Question: I have a directory with 40 files with names from 0 to 39 (for example),
I am trying to get the file with the largest number in its name (which means I need to get "39")
I am trying to sort the directory..
I have tried using the following topics:
<URL>
<URL>
Nothing works for me..
I tried each of the methods - using Linq and the others..
and I dunno why..
I get the following result of the sorting (check picture below):

Thanks for the help,
Din Bracha.
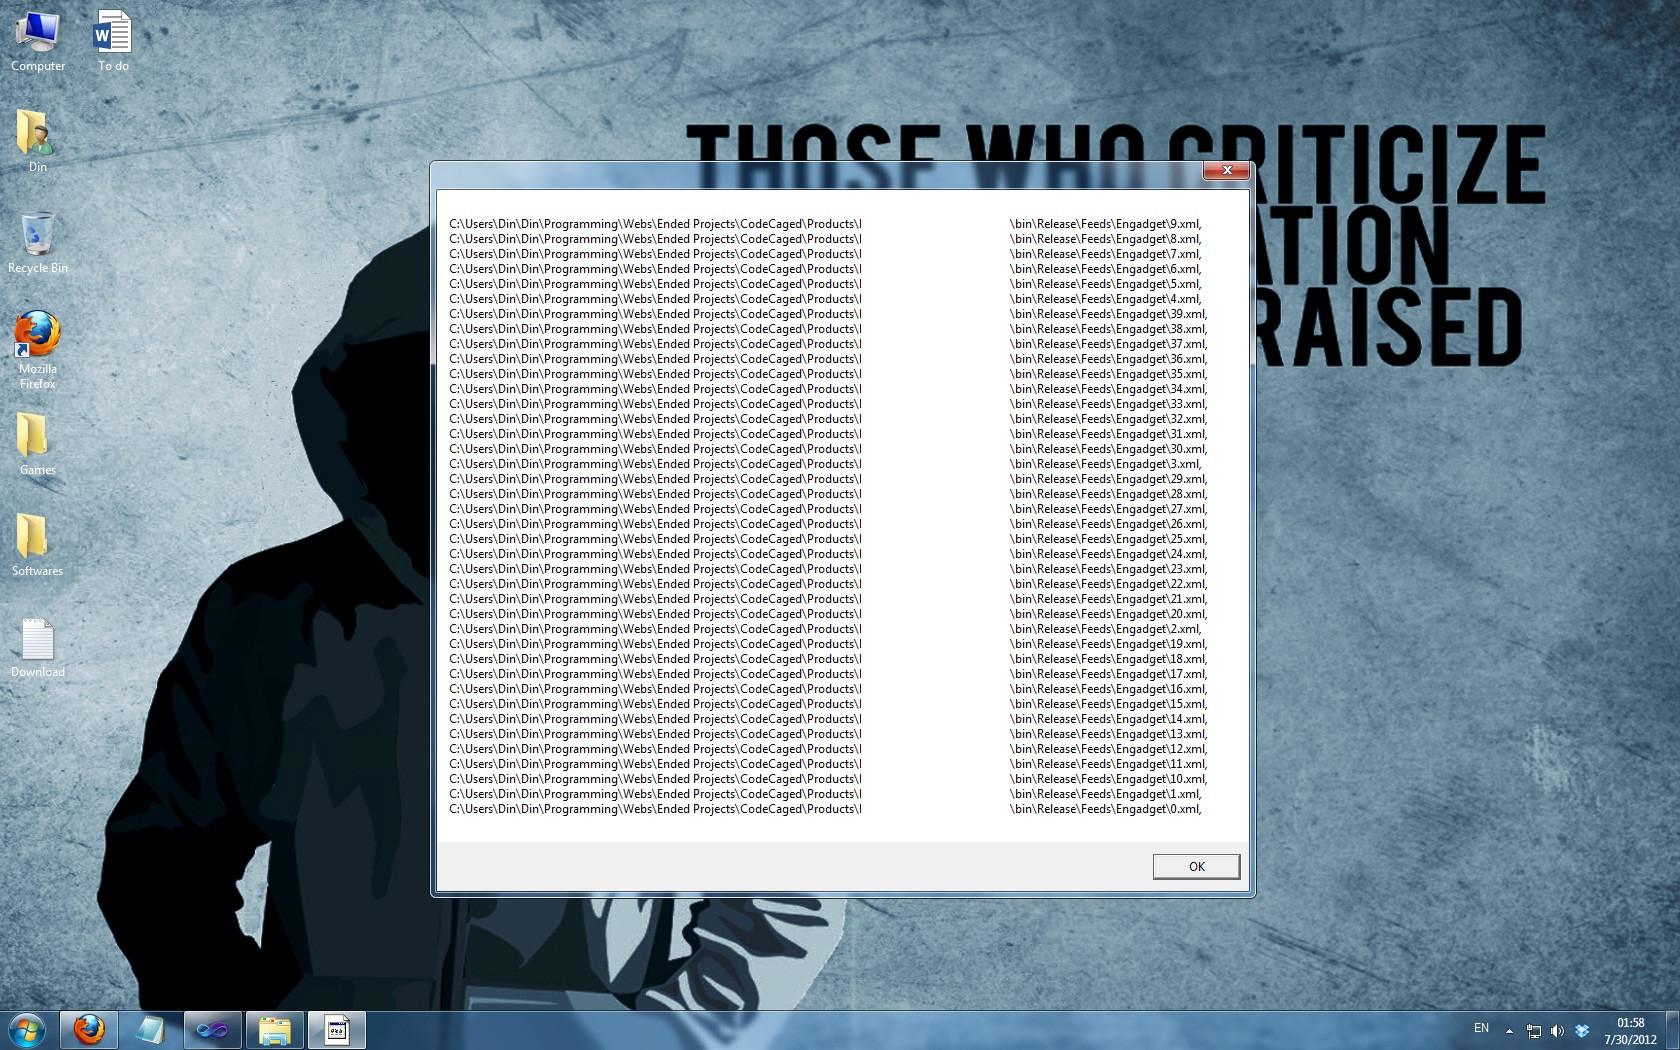
Answer: It is only logical that they would be sorted that way, you would bring in some semantics to sort it by number, namely parse all the file names to numbers, then sort the files by that.
Something like
'''
files.OrderBy(path => Int32.Parse(Path.GetFileNameWithoutExtension(path)))
'''
Use 'Last()' to get the file with the highest number.